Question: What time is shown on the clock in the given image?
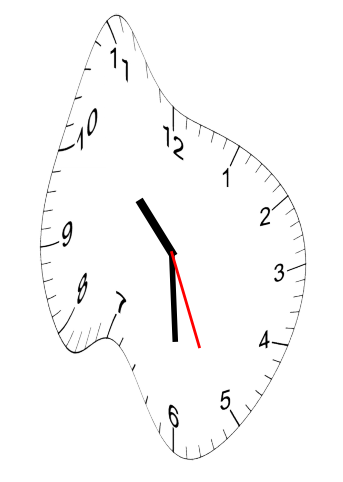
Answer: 10:29:26